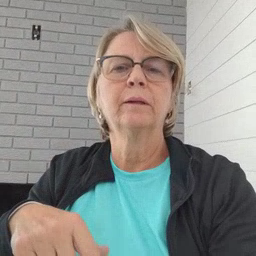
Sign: donkey